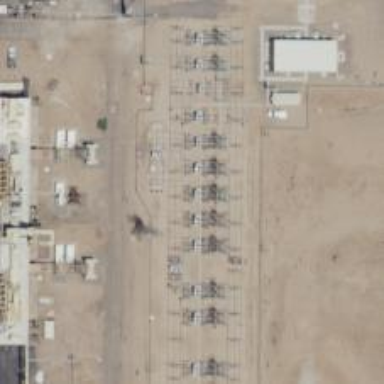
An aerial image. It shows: Switch used for power control.